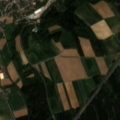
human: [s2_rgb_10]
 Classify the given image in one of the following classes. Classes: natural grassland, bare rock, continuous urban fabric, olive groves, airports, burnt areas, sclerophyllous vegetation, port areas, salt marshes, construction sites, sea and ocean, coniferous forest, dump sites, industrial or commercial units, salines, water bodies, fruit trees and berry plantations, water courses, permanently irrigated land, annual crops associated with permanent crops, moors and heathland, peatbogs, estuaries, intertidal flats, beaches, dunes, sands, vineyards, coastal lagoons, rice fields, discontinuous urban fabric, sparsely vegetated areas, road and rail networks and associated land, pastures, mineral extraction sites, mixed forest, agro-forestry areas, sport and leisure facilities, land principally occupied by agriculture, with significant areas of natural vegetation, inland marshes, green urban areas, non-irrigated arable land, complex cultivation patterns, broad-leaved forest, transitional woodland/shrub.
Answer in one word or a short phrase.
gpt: discontinuous urban fabric, non-irrigated arable land, coniferous forest, mixed forest